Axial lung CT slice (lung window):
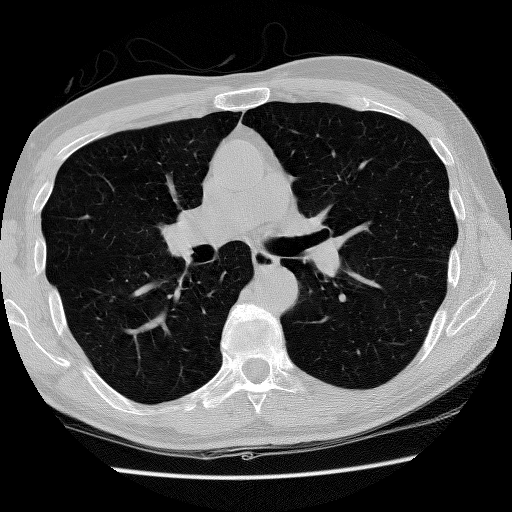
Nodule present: yes
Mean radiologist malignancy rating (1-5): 2